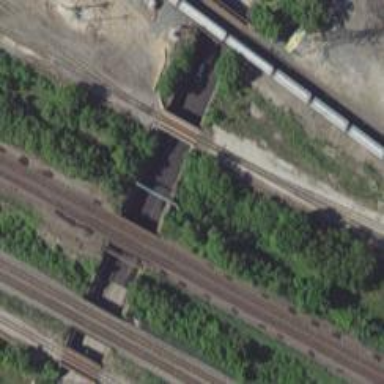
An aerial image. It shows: Railway yard in service.